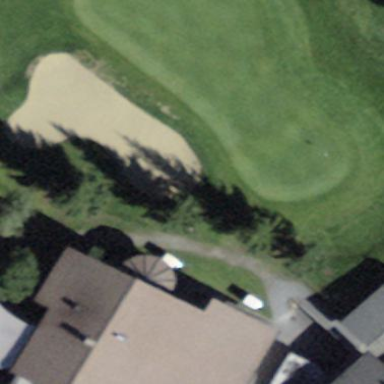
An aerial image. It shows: Sand bunker on golf course.